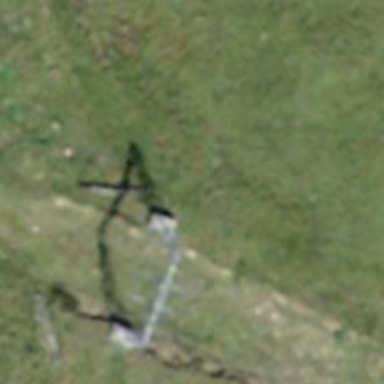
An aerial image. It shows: Pylon used for aerialway.